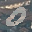
Label: 0